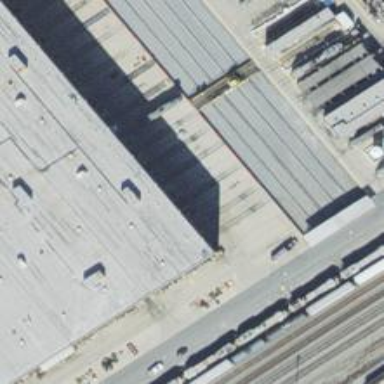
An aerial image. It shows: Railway yard in service.